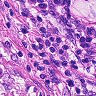
Metastatic tissue present: yes